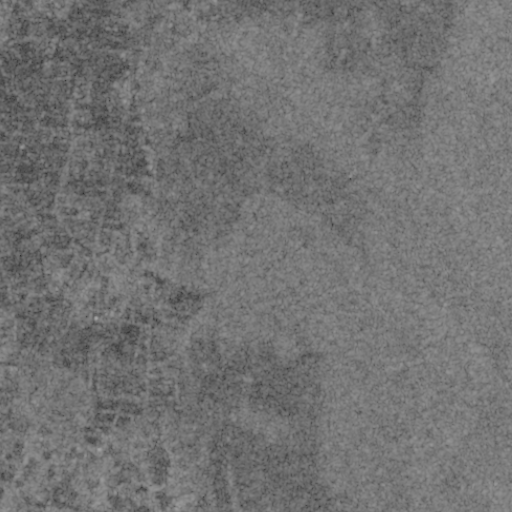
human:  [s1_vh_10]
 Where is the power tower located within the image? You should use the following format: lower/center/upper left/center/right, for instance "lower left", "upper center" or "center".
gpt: The power tower is located in the lower right of the image.
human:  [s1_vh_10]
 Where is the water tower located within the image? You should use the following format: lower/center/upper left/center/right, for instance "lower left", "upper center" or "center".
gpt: The water tower is located in the center of the image.
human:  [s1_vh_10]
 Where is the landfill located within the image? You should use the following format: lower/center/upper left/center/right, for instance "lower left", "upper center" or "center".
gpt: There is no landfill in the image.

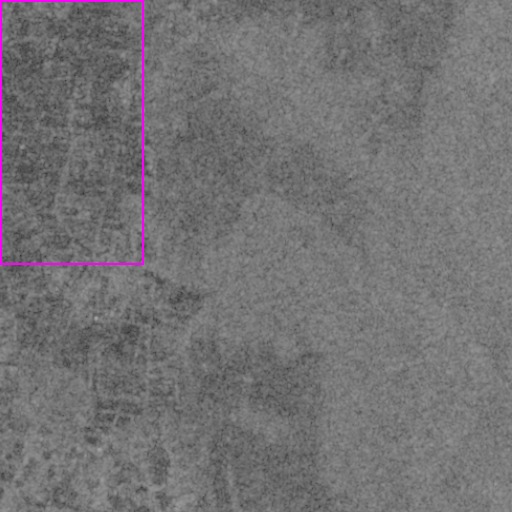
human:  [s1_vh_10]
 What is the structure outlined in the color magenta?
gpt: The structure outlined in magenta is a crop field.
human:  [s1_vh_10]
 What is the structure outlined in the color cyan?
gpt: There is no cyan outline.